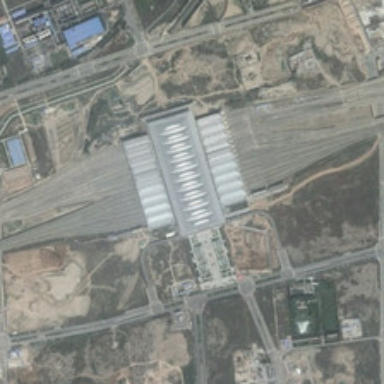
Some buildings and bareland are in two sides of a railway station .